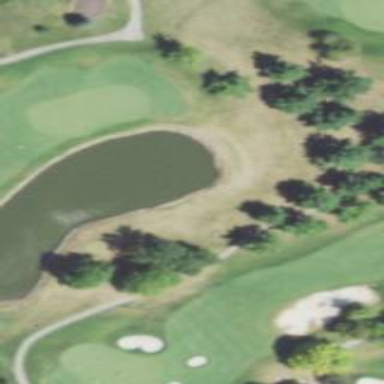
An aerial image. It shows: Water hazard on golf course. The hazard is natural water feature.